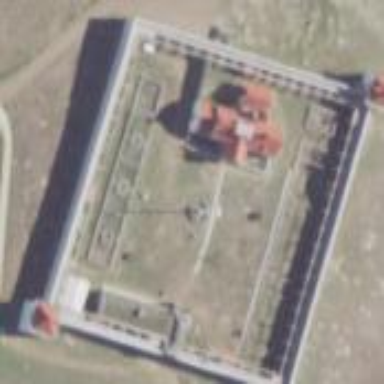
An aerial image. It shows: Historic fort enclosed by wall.